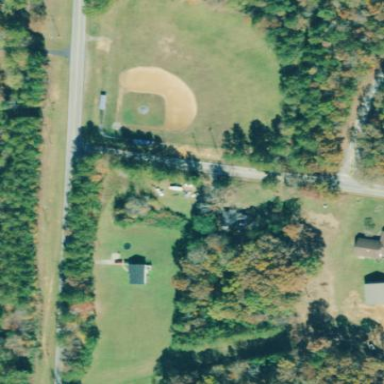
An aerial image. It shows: Baseball pitch for leisure and sports activities.